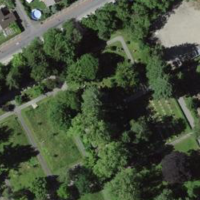
EUNIS habitat code: 53
Species observed at this site:
Aglais urticae
Pseudotsuga menziesii
Pinus strobus